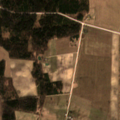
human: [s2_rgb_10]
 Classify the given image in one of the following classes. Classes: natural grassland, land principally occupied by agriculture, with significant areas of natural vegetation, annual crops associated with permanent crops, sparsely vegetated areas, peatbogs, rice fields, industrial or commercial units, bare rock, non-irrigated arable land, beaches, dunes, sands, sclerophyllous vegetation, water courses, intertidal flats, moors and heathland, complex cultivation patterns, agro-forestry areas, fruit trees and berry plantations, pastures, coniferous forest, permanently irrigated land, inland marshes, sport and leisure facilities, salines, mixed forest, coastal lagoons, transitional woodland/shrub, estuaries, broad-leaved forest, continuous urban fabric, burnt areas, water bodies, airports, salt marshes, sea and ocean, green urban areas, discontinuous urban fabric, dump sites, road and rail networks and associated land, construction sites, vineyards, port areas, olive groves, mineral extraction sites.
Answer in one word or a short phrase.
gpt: non-irrigated arable land, complex cultivation patterns, coniferous forest